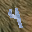
Label: 4